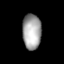
Tissue: lung
Cell type: Epithelial cells
Senescence score: 0.2071
Nuclear area (px): 643
Mean DAPI intensity: 165.023